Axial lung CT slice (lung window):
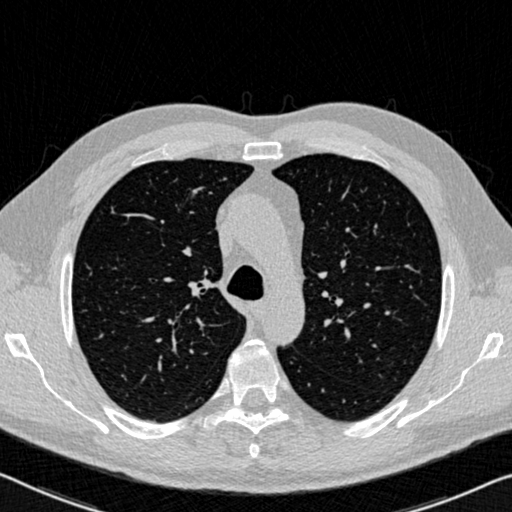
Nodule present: no